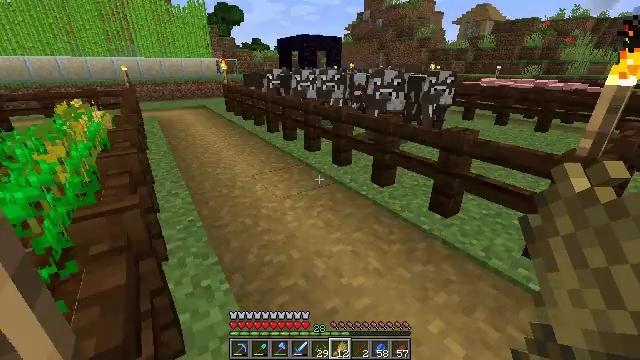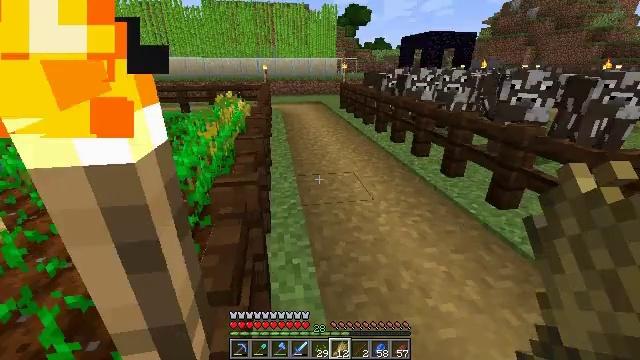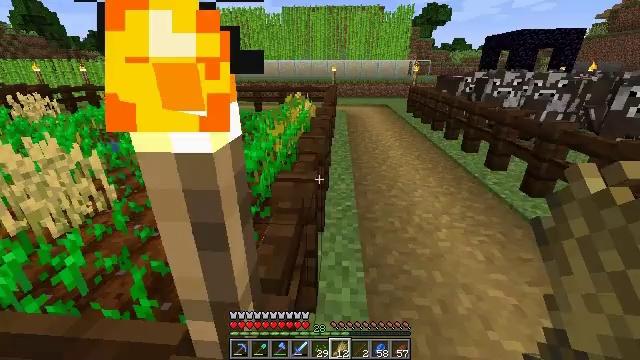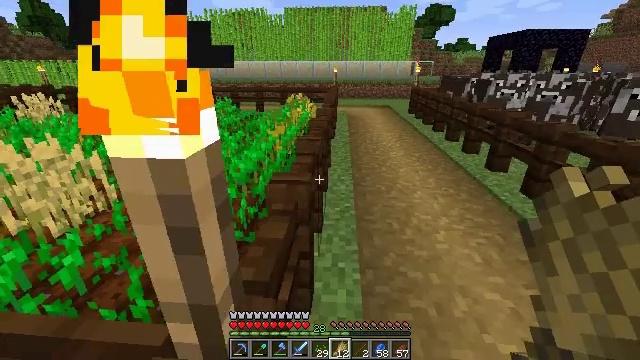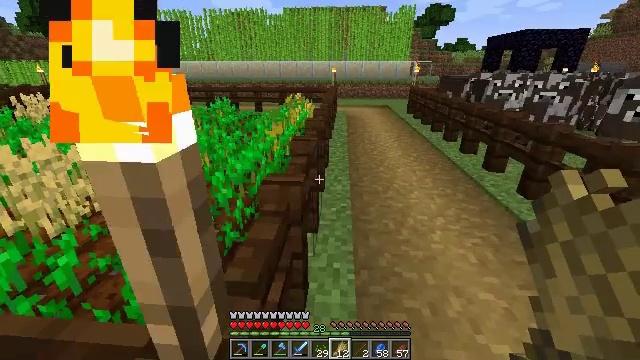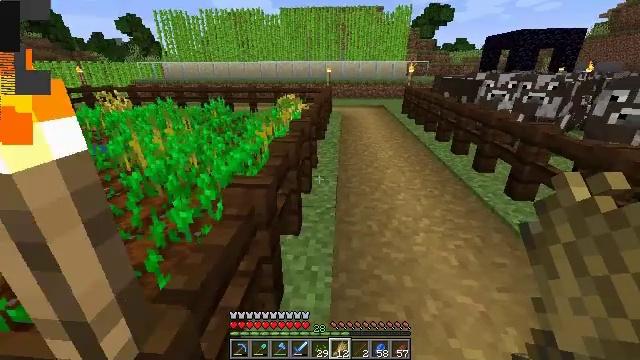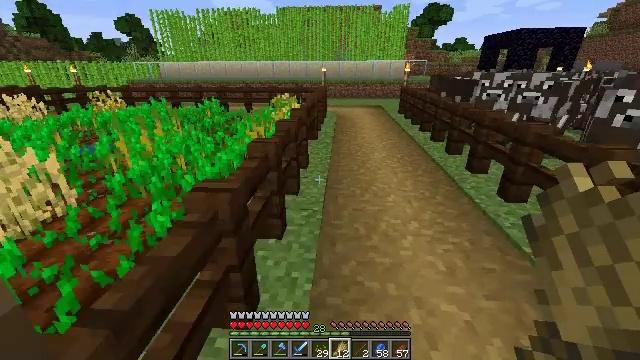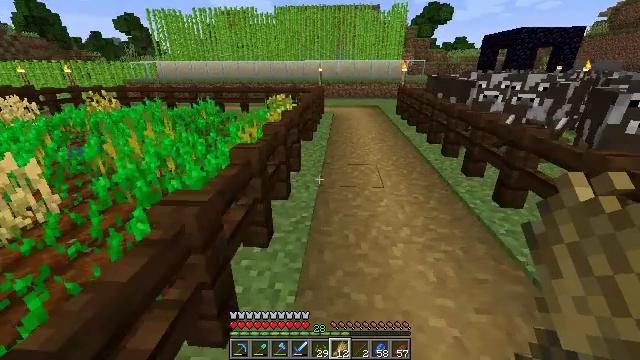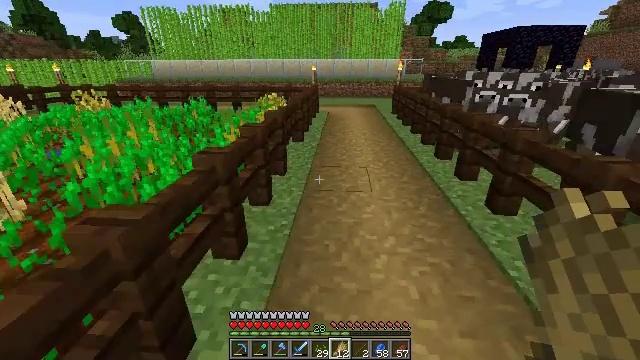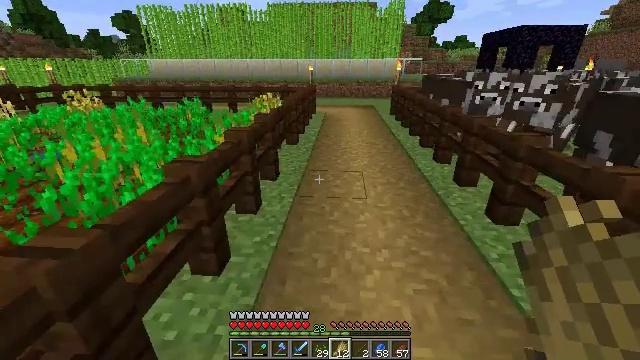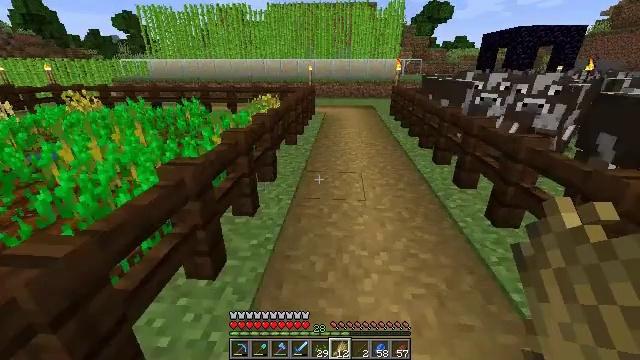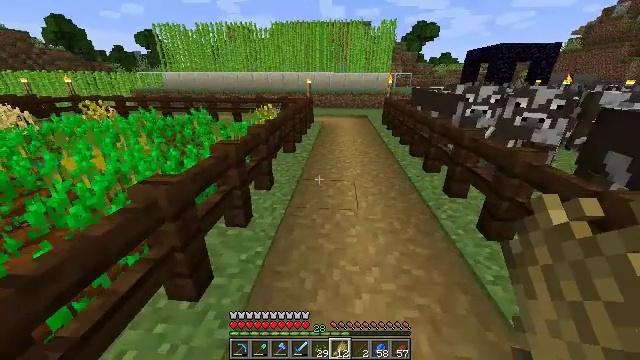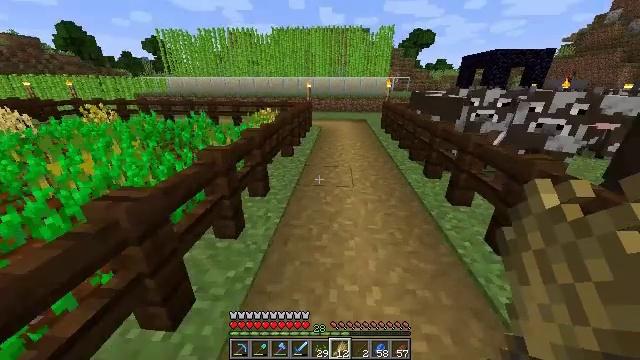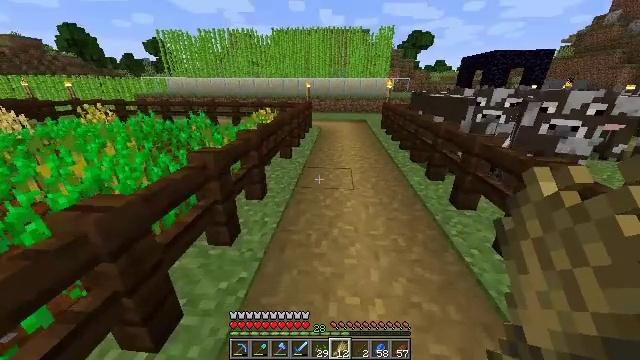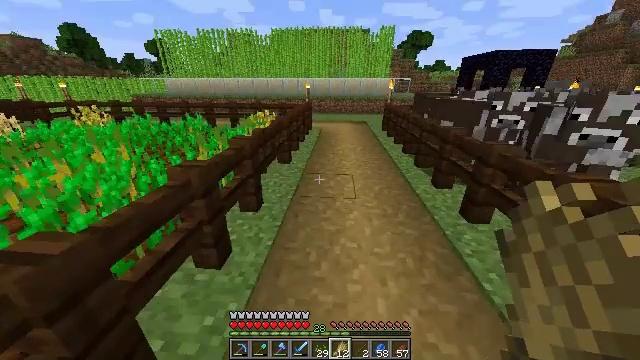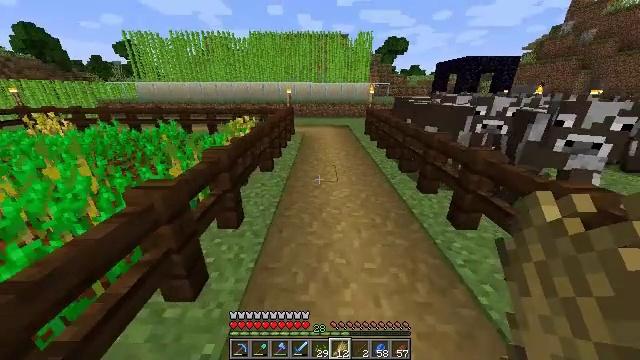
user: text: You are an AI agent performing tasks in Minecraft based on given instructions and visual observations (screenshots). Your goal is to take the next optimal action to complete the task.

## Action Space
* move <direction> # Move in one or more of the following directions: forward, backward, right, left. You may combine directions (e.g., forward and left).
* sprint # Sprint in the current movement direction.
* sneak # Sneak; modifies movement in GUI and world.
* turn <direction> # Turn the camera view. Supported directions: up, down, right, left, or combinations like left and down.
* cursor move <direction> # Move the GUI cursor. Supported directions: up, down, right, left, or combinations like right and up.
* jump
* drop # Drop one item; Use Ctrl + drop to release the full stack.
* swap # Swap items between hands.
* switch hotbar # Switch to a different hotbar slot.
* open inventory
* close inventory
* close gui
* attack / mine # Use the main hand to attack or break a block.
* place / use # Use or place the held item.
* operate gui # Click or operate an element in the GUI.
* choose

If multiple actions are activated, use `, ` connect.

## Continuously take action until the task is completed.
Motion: motion action
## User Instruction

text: Kill the chicken.
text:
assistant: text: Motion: turn left
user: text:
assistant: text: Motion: turn left
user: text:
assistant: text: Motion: move right
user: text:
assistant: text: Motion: move right
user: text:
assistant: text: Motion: move forward and move right
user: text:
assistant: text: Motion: move forward and move right
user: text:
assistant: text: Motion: move forward and move right
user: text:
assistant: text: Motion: move forward and move right
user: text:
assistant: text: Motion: move forward, sprint
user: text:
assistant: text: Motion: move forward, sprint
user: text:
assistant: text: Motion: move forward, sprint
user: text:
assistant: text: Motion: move forward, sprint
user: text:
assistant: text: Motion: move forward, sprint
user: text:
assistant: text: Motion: move forward, sprint
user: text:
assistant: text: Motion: move forward, sprint, turn right
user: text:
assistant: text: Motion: move forward, sprint, turn right and up
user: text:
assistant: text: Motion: move forward, sprint, turn right
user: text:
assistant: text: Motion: move forward, sprint, turn right
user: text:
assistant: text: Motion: move forward, turn right
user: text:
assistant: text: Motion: move forward, turn right and down
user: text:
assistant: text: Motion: move forward, turn right
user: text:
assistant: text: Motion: move forward, turn right and down, jump
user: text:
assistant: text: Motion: move forward, turn right and down, jump
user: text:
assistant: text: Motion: move forward, turn right and down, jump
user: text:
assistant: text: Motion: move forward, turn right and down, jump
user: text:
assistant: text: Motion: move forward, turn right and down
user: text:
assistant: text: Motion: move forward, turn down, use / place
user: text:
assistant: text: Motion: turn down, use / place
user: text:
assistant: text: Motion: turn right and down, use / place
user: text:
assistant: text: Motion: no_op